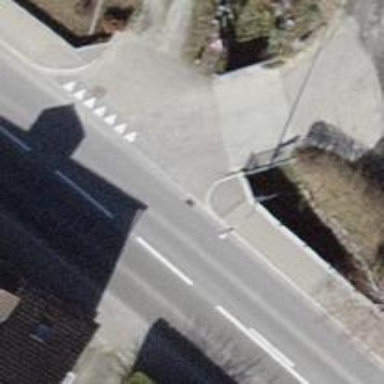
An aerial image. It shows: Road with "give way" sign.